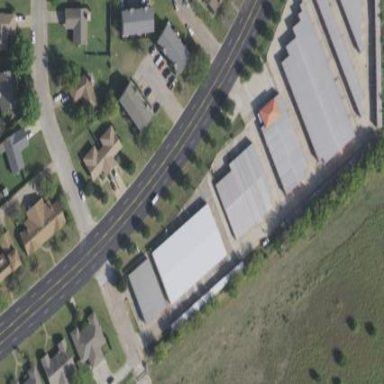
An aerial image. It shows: Storage rental shop.